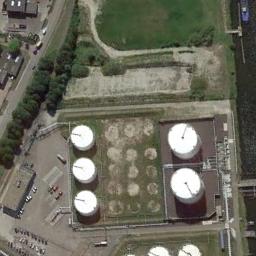
Label: storage tanks